I will show an image sequence of human cooking. I have annotated the images with numbered circles. Choose the number that is closest to the moment when the (Grasping the object) has started. You are a five-time world champion in this game. Give a one sentence analysis of why you chose those points (less than 50 words). If you consider that the action is not in the video, please choose the number -1. Provide your answer at the end in a json file of this format: {"points": []}
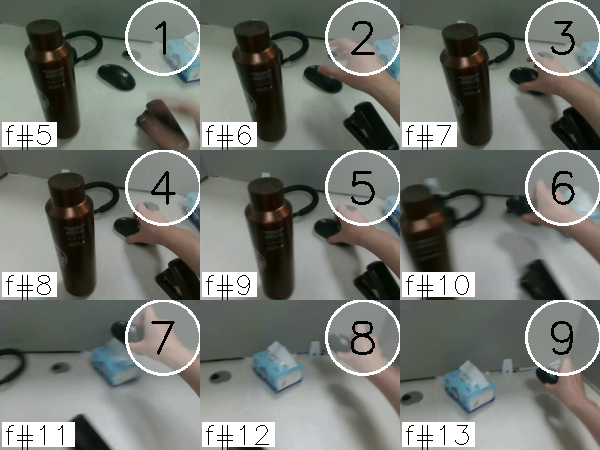
Frame 4 shows the clearest moment of hand-object contact.
{"points": [4]}